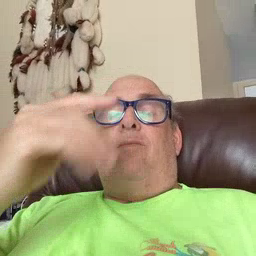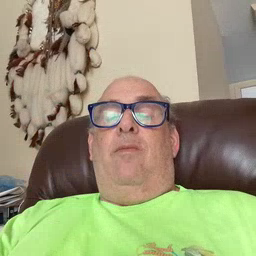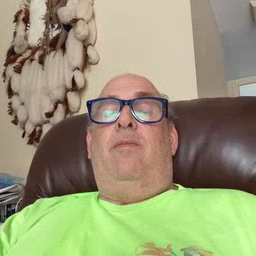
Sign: morning